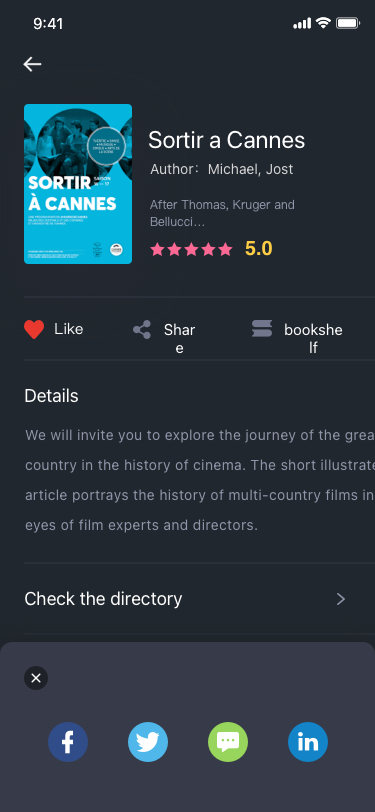
Text in this UI design:
Comment
Bronte three sisters
One of the most powerful novels in the
history of literature
134
89
12-04 21:20
215 reviews
Share
bookshelf
Like
We will invite you to explore the journey of the greatest
country in the history of cinema. The short illustrated
article portrays the history of multi-country films in the
eyes of film experts and directors.
Details
Check the directory
After Thomas, Kruger and
Bellucci…
Sortir a Cannes
Author：Michael, Jost
5.0
Trial reading
Buy